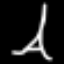
Label: The Eiffel Tower